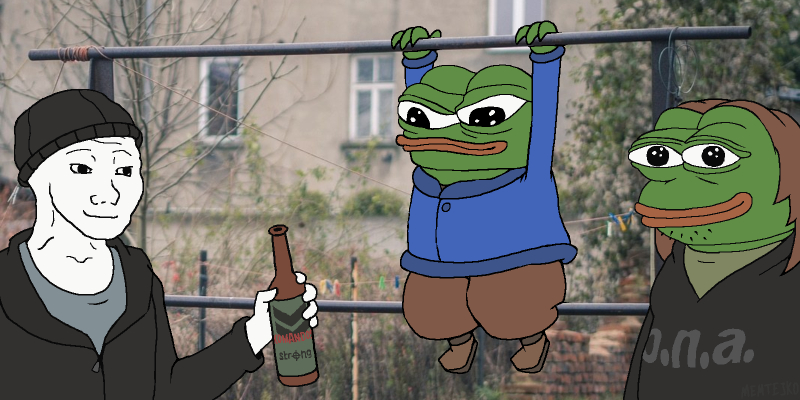
Label: 5_Wojak_with_Background